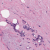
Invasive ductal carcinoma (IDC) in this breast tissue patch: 1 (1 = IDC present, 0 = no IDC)